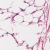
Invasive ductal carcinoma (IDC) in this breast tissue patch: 0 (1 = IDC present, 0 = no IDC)